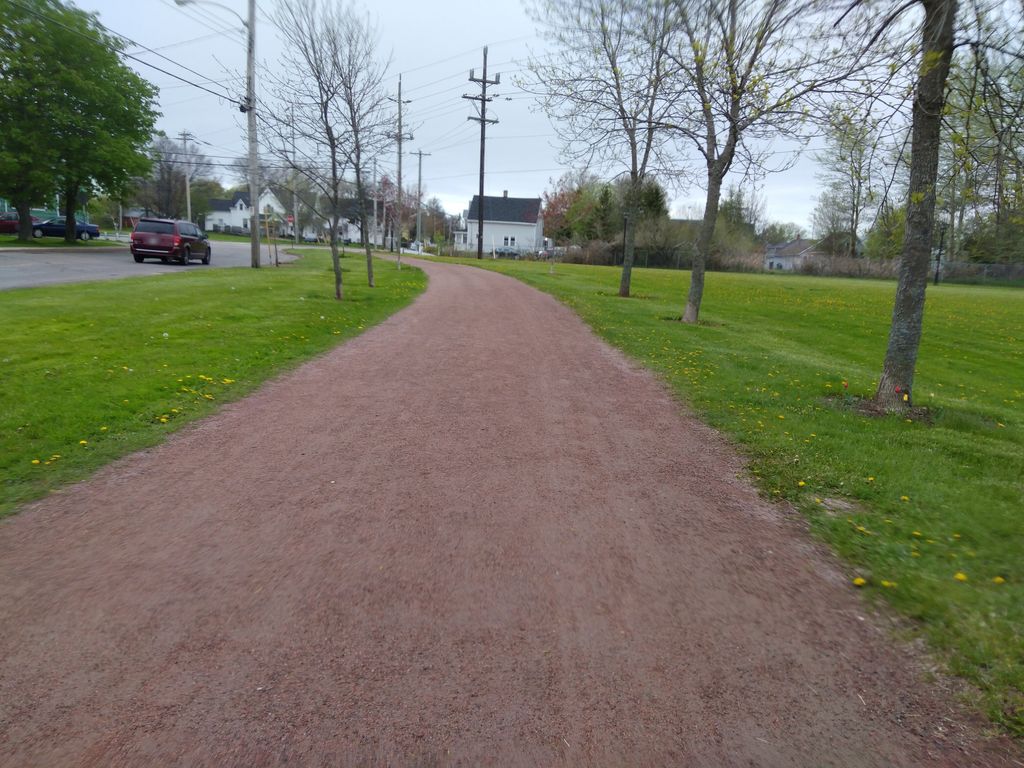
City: charlottetown